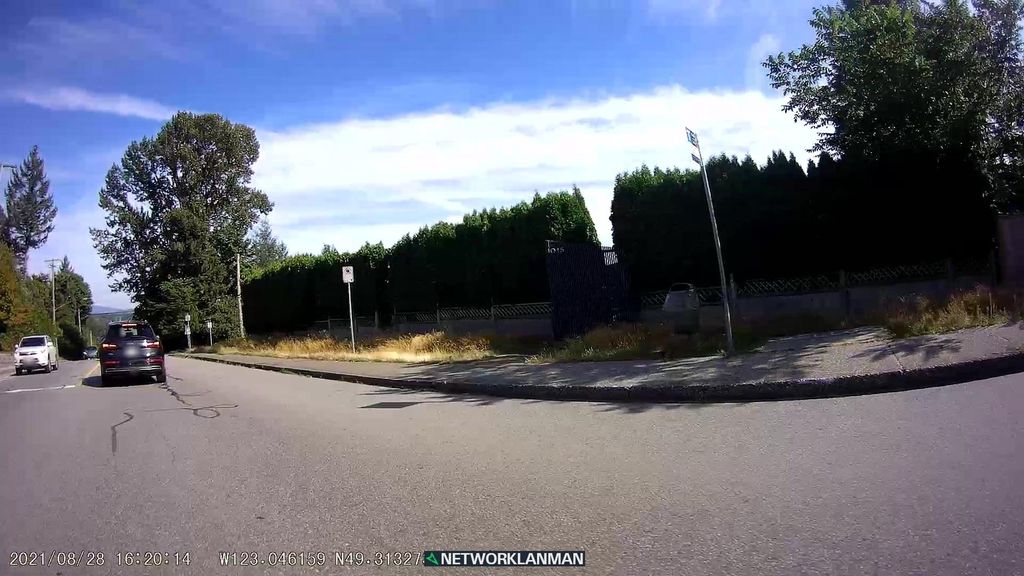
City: vancouver